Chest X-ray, AP view. Patient: 52 years old, sex F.
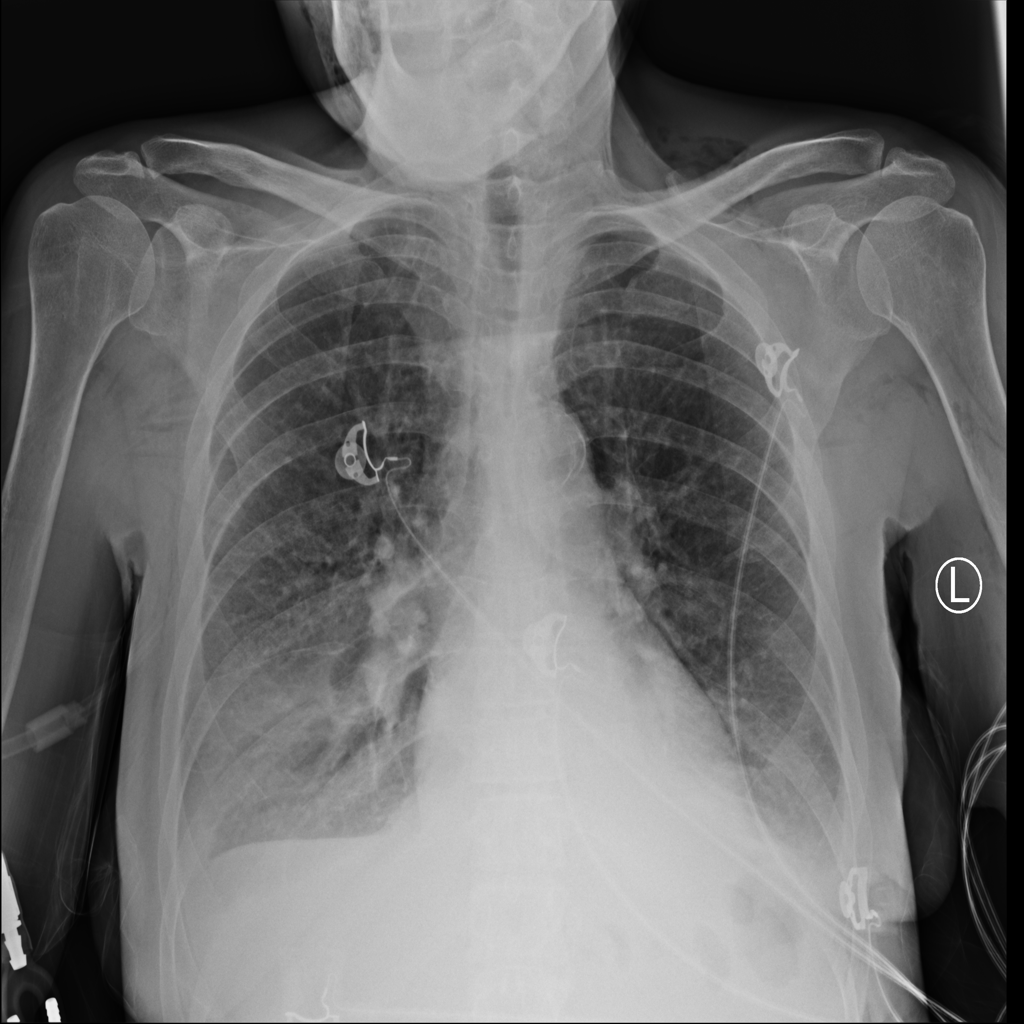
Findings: Consolidation, Effusion, Emphysema, Infiltration